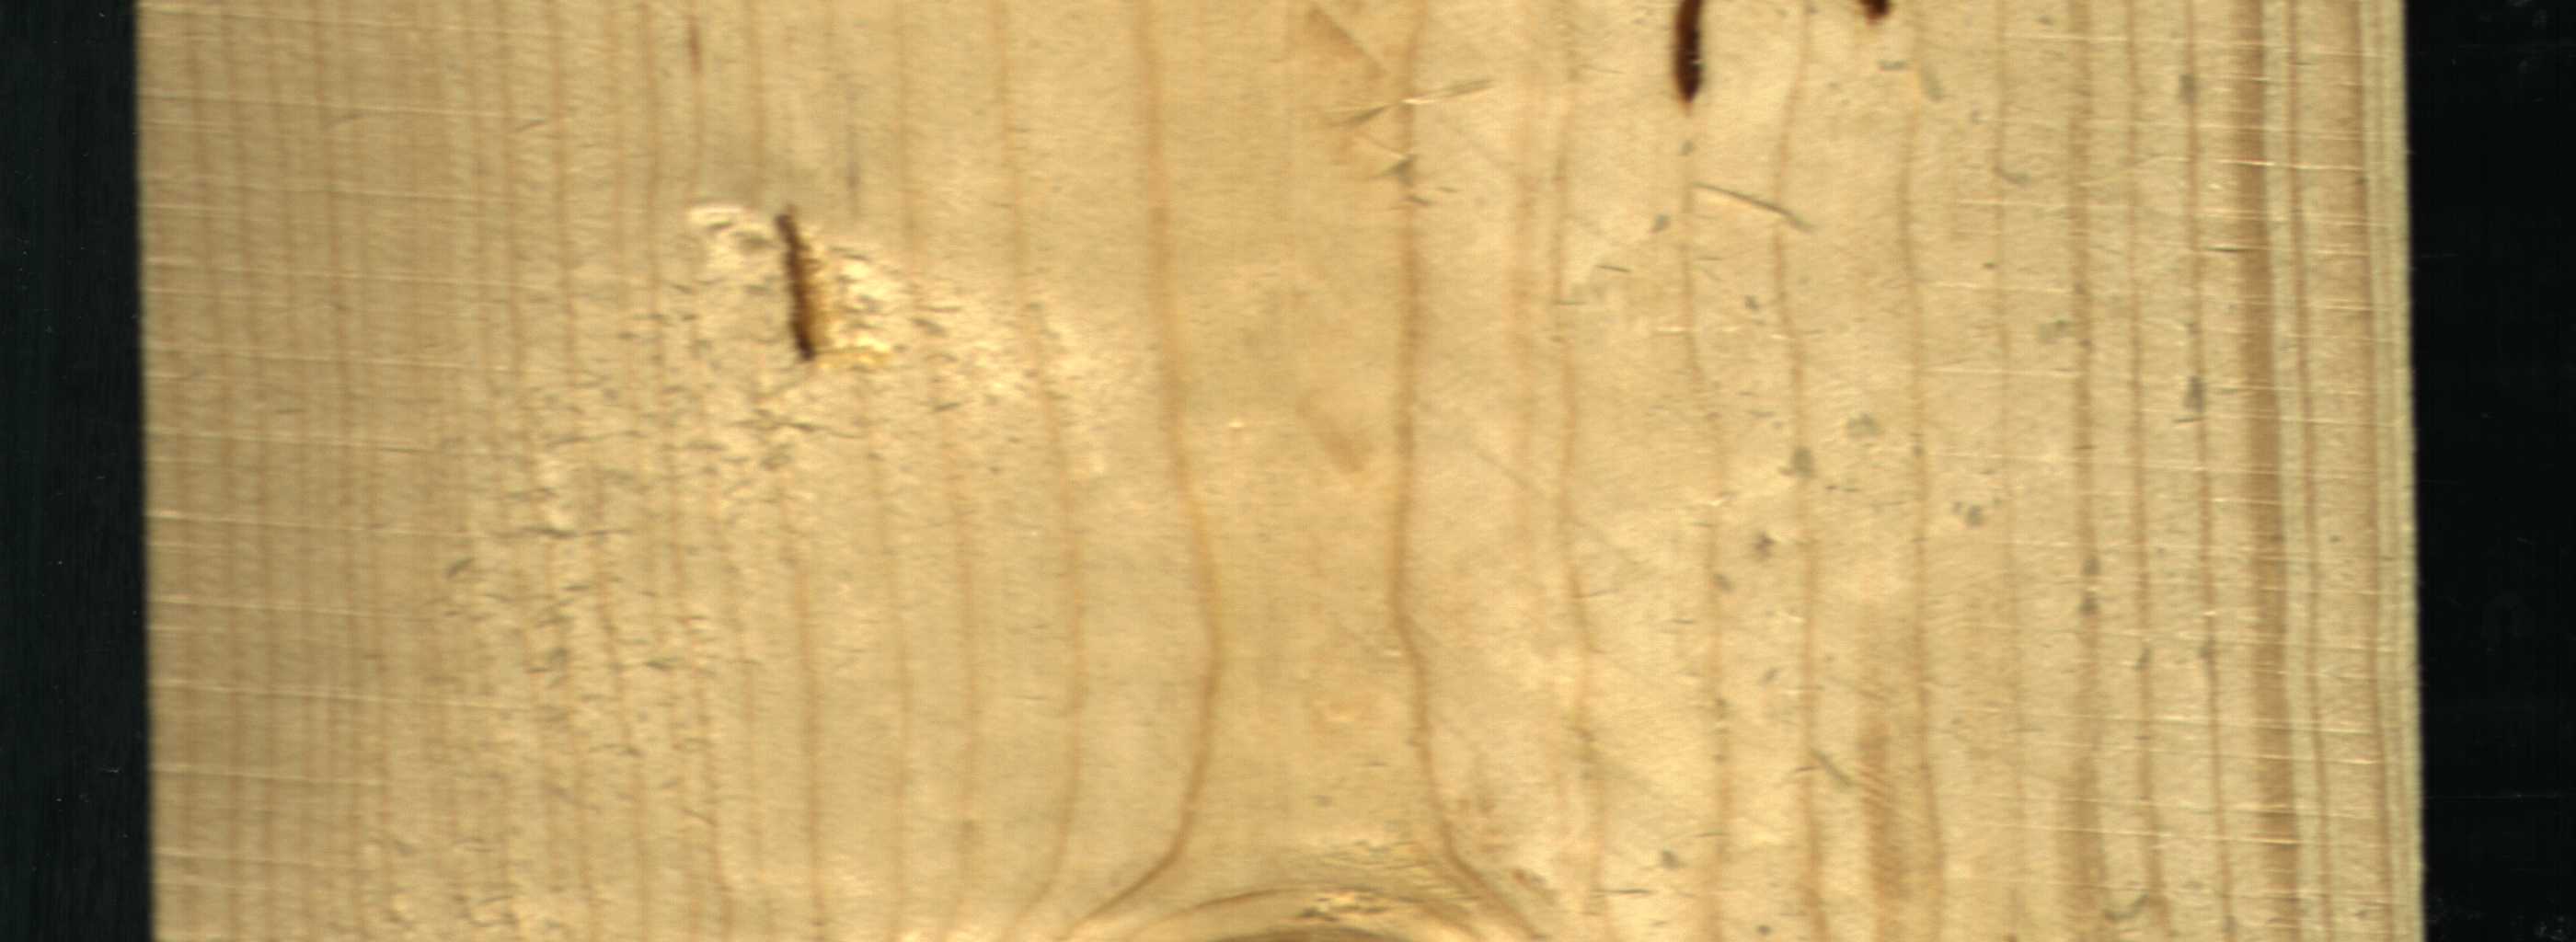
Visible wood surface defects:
resin
resin
resin
Live_Knot